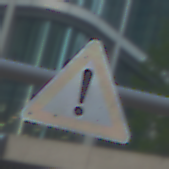
Verkehrszeichen: Gefahrenstelle
Umgebung: Outdoor, Urban
Tageszeit: MorningAfternoon
Wetter: PartlyCloudy
Licht: Natural
Jahreszeit: NotSpecified
Kontrast: LowContrast